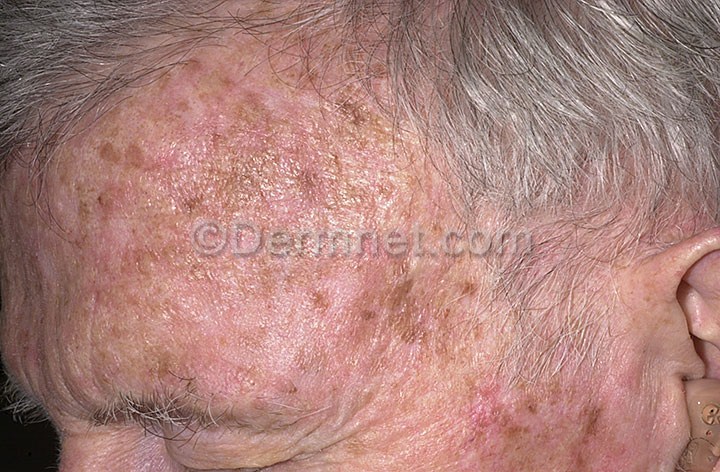
Disease: Light Diseases and Disorders of Pigmentation